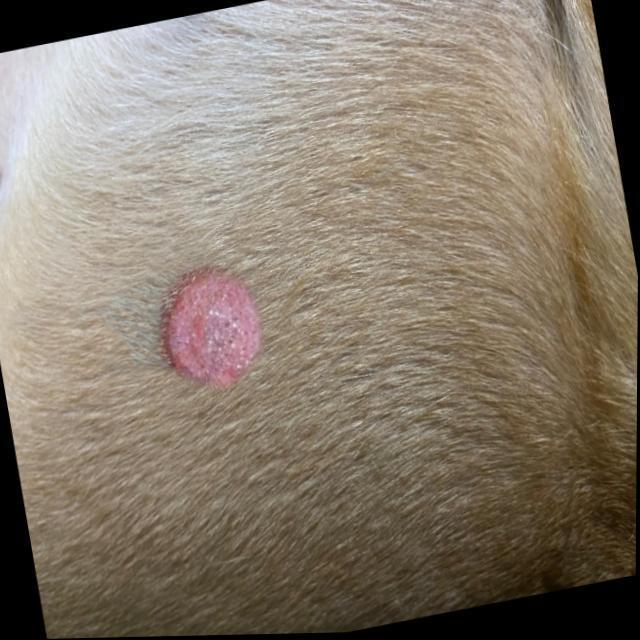
Canine ringworm (Dermatophytosis) — fungal infection caused by Microsporum or Trichophyton. Presents with circular alopecia, scaling, crusting, and broken hairs.